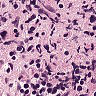
Metastatic tissue present: yes